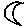
Label: moon